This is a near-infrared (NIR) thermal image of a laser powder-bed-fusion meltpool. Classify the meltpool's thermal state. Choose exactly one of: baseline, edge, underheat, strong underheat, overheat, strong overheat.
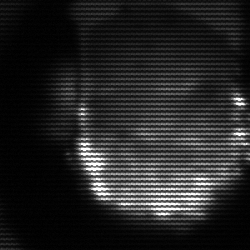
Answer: baseline